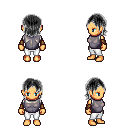
a pixel art fantasy rpg character, female body template, human, tanned skin, steel chest armor, white pants, gray long bangs hairstyle, leather bracers, four views (front, back, left, right), 2x2 character sprite sheet, small pixel art, hard edges, no anti-aliasing